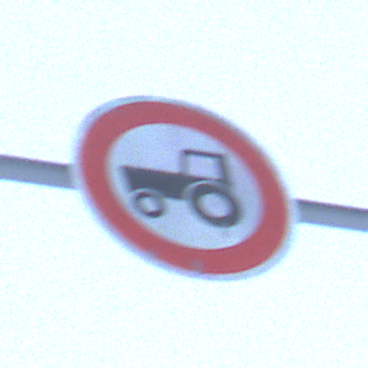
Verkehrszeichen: VerbotKraftfahrzeugeZuegeNichtSchneller25
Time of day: Midday
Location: Outdoor (Nature)
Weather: Overcast
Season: Winter
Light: Natural